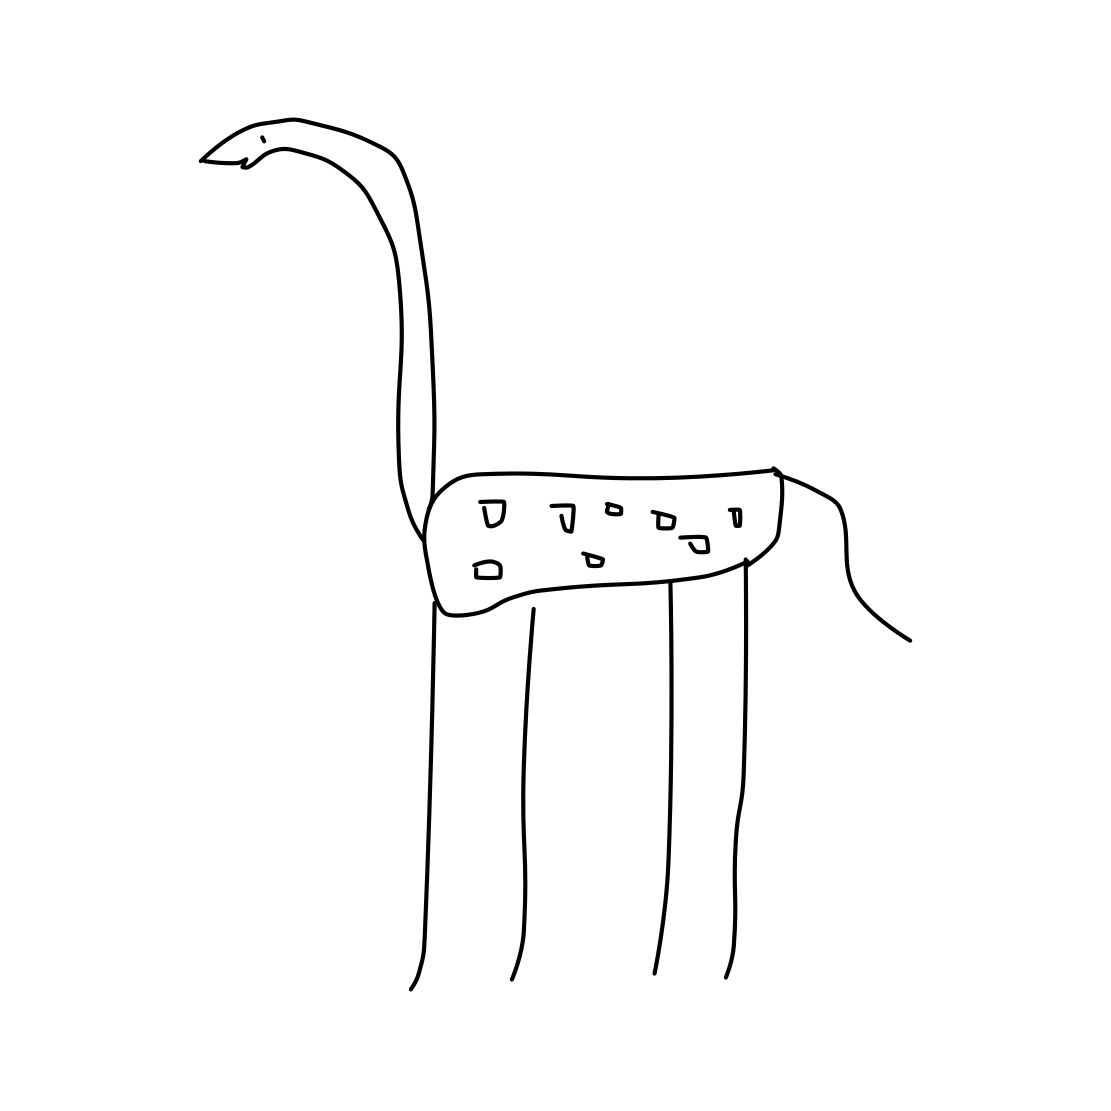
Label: giraffe